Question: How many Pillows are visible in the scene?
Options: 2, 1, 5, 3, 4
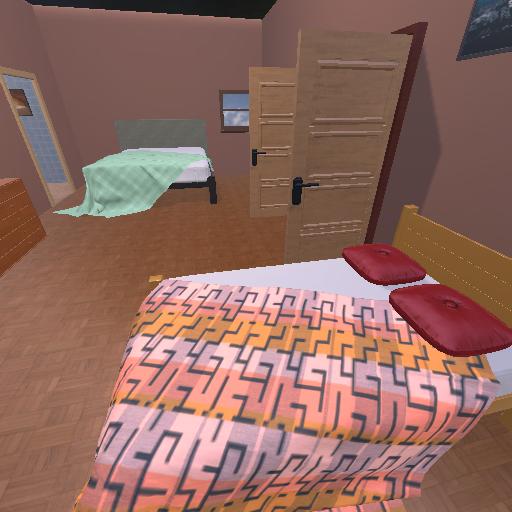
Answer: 2